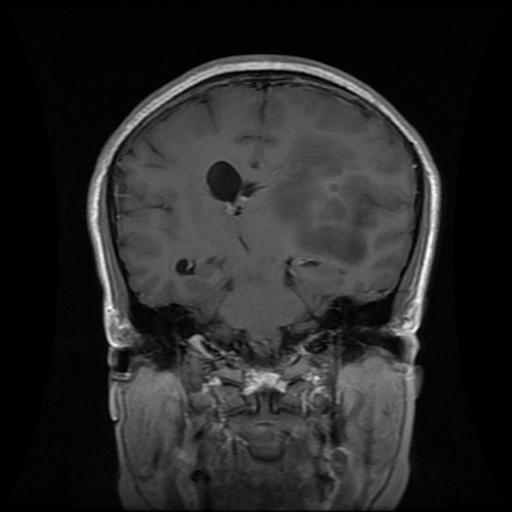
Label: glioma